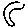
Label: moon